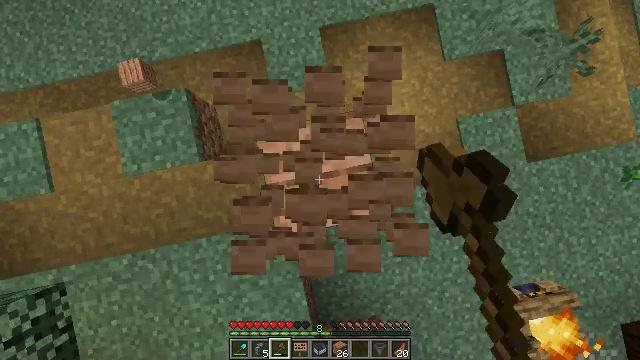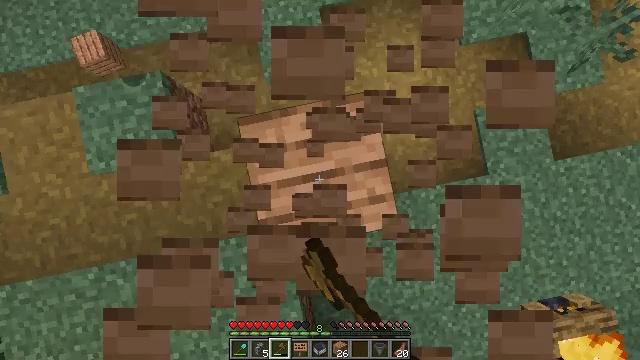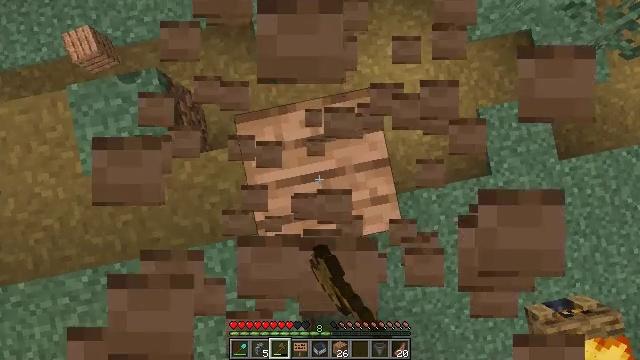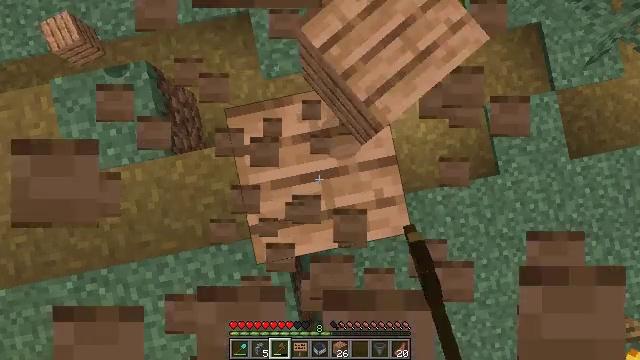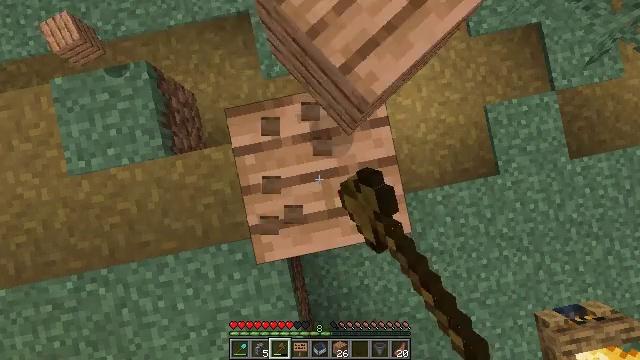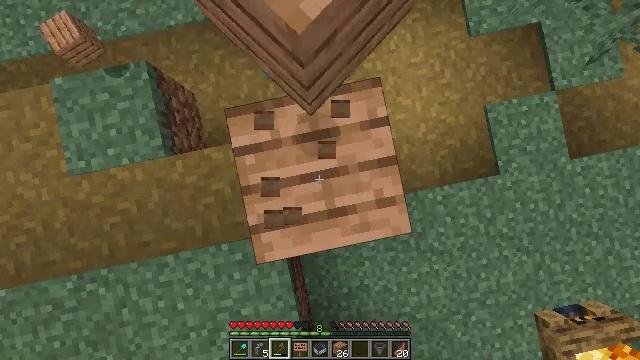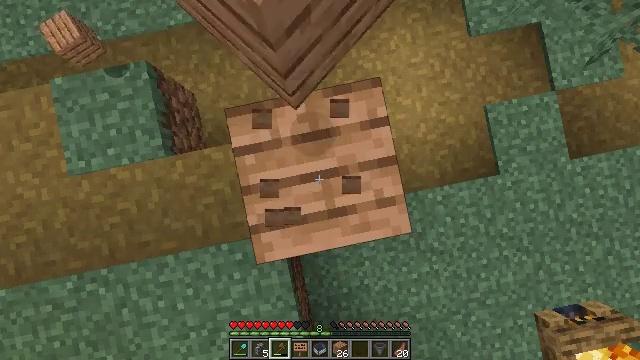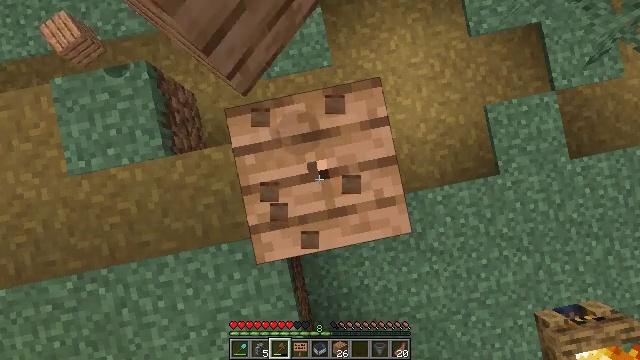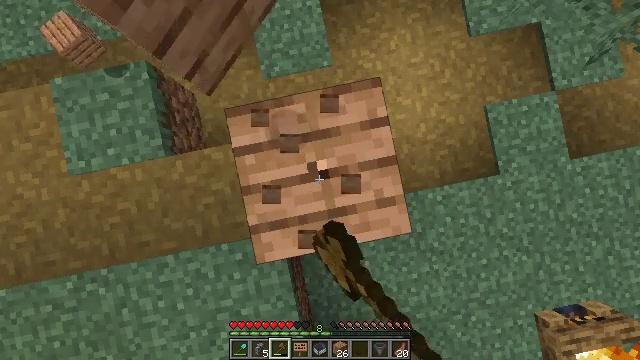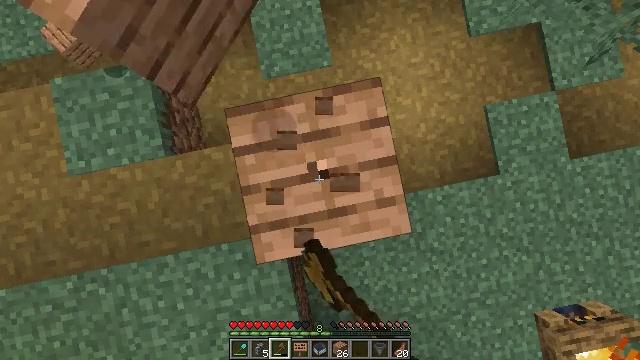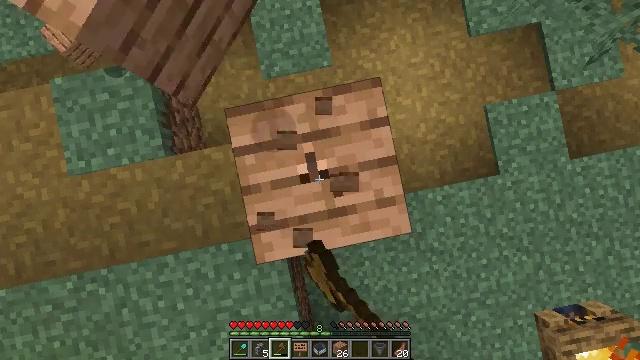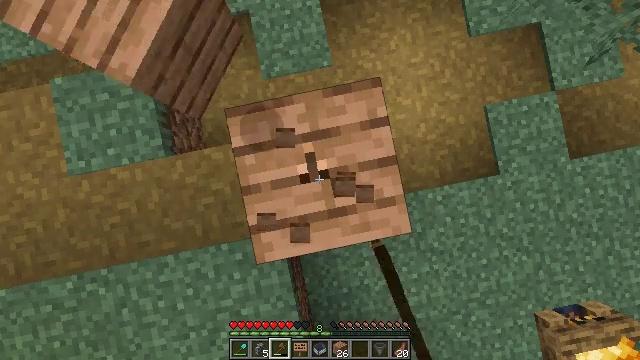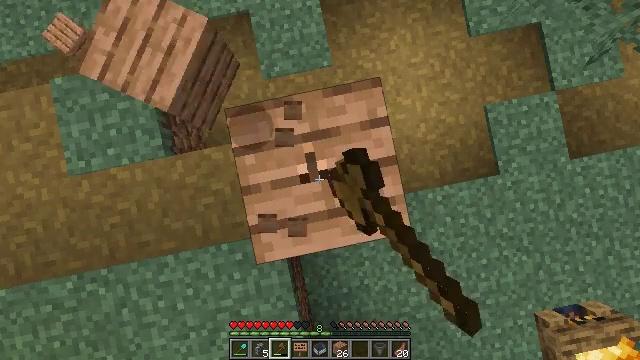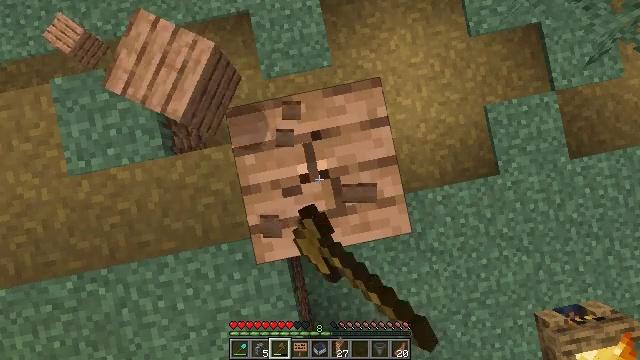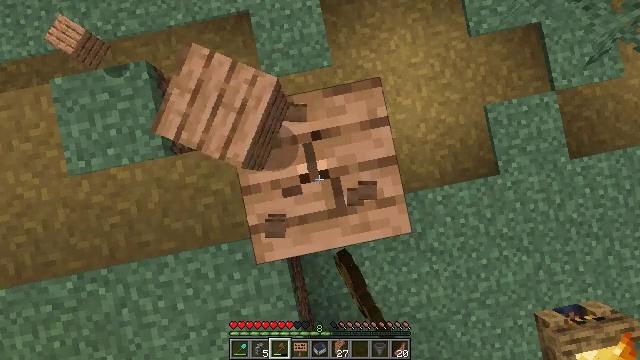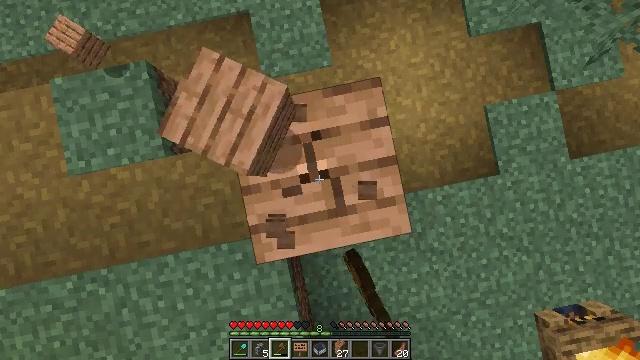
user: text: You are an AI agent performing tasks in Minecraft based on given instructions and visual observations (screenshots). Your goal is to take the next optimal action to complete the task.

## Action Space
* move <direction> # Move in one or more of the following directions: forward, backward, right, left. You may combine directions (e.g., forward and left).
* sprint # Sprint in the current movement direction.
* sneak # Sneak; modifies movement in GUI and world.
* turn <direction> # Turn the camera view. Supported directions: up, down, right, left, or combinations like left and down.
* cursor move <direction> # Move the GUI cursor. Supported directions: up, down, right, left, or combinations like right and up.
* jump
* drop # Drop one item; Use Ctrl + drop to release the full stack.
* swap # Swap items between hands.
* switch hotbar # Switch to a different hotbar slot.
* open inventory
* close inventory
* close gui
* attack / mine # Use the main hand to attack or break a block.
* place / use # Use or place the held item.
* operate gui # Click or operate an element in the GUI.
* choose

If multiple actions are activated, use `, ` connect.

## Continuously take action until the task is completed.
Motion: motion action
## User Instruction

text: Gather jungle planks for building.
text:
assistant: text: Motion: attack / mine
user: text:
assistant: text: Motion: attack / mine
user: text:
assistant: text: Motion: attack / mine
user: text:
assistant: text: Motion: attack / mine
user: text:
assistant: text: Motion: attack / mine
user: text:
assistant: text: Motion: attack / mine
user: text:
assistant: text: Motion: attack / mine
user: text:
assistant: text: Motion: attack / mine
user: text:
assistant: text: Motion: attack / mine
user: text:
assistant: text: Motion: attack / mine
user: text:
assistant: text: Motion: attack / mine
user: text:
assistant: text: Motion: attack / mine
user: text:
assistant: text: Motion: attack / mine
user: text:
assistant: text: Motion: attack / mine
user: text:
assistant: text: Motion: attack / mine
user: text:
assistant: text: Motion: attack / mine
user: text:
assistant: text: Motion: attack / mine
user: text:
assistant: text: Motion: attack / mine
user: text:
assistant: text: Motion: attack / mine
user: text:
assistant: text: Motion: attack / mine
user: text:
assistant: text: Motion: attack / mine
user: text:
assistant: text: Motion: attack / mine
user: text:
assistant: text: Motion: attack / mine
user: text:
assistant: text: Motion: attack / mine
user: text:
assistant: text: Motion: attack / mine
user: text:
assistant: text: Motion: attack / mine
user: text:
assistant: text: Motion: attack / mine
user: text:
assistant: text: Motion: attack / mine
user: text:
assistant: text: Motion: attack / mine
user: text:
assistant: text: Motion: attack / mine